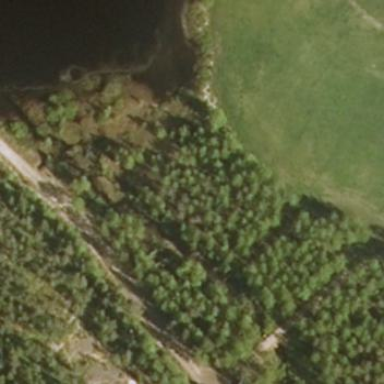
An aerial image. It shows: Forest area.